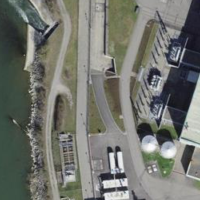
EUNIS habitat code: 55
Species observed at this site:
Melittis melissophyllum